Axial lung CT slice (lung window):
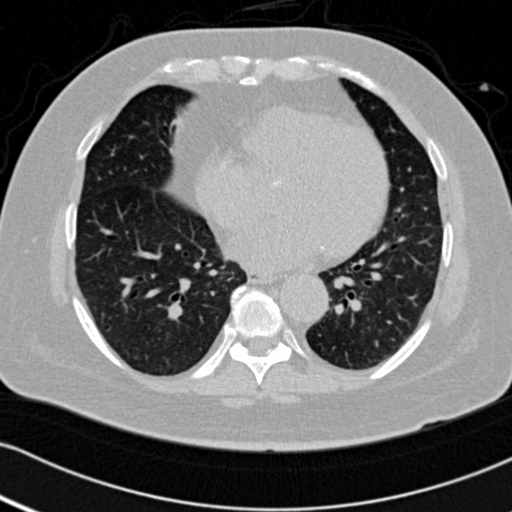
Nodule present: no